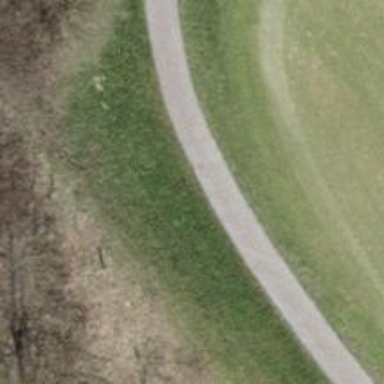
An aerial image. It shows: Footway along golf cart path.